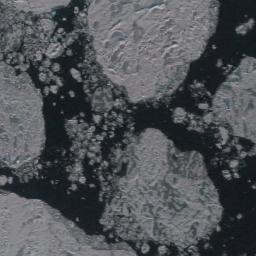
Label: sea_ice